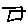
Label: square